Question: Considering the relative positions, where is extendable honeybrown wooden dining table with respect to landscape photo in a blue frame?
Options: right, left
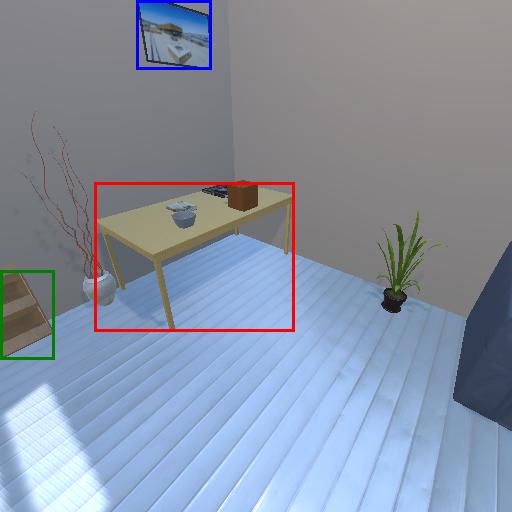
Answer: right